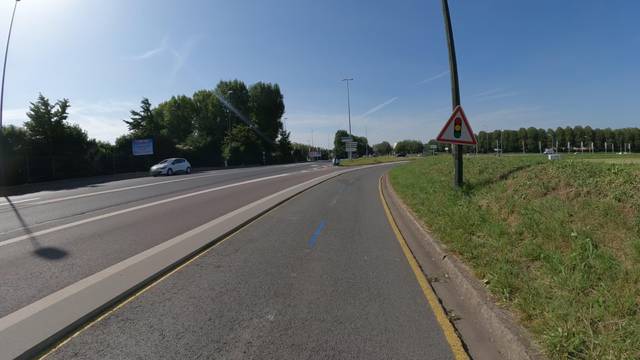
Region: France
Coordinates: 49.17, -0.373